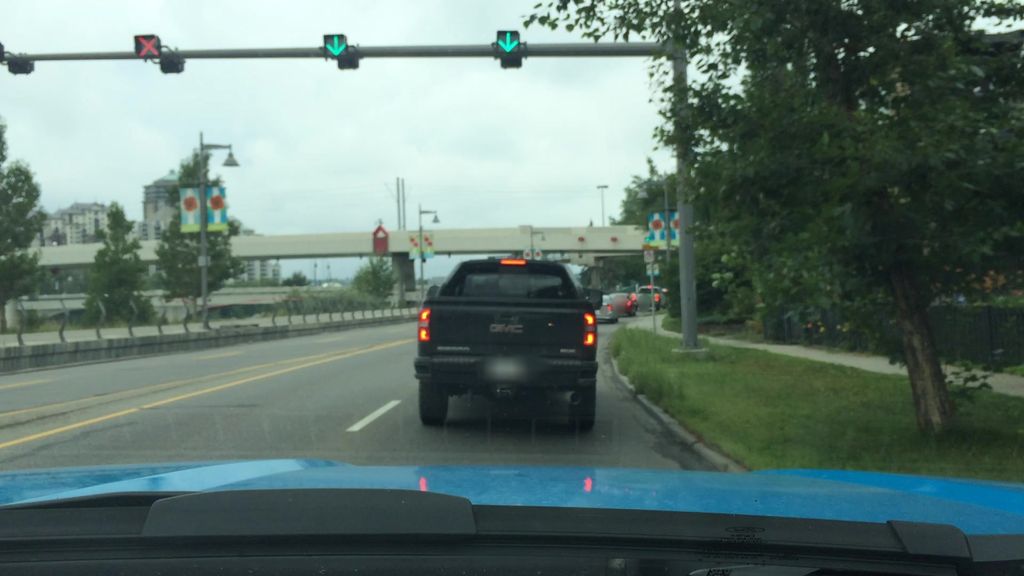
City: calgary